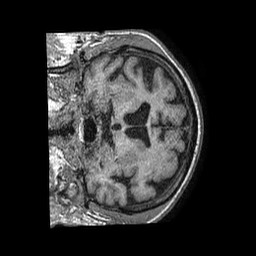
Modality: T1w
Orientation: coronal
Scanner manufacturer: philips
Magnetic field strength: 1.5 T
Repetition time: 0.007787 s
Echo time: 0.003584 s